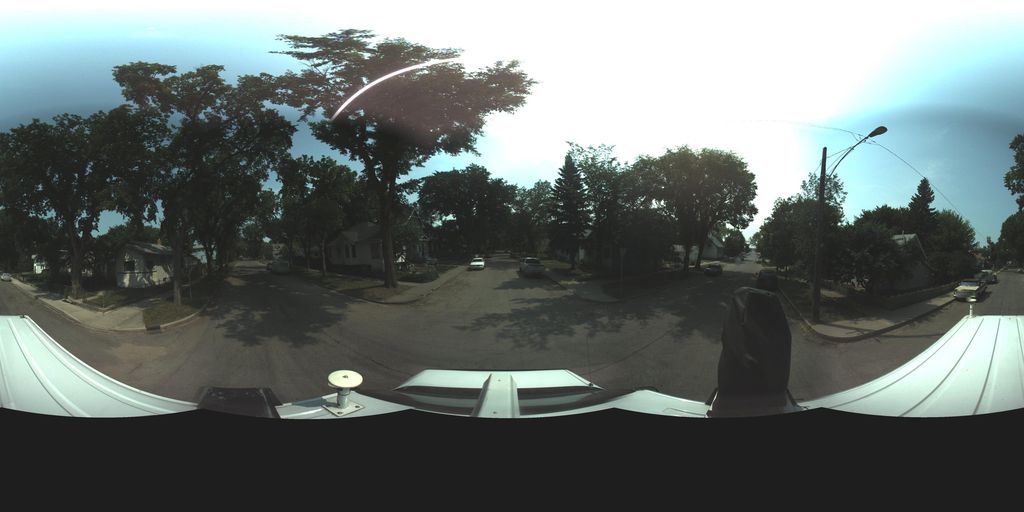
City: saskatoon